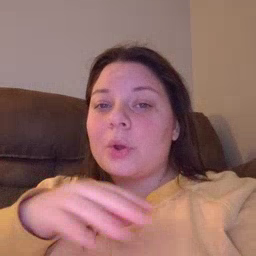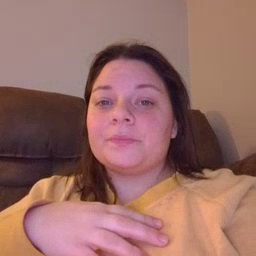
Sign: blow